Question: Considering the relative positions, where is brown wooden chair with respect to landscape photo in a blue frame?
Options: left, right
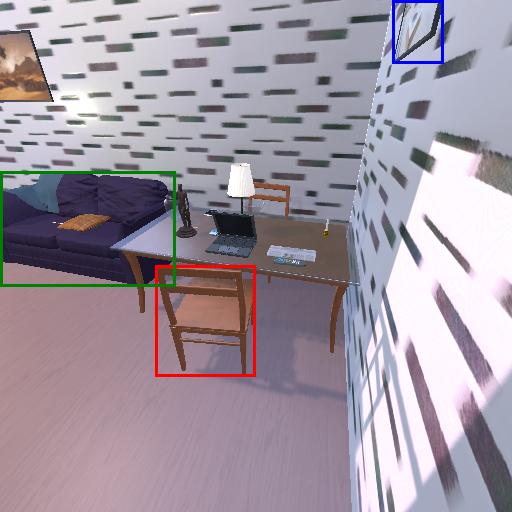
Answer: left